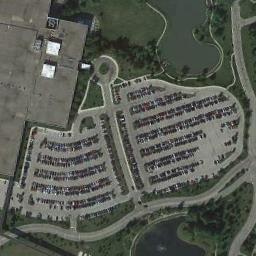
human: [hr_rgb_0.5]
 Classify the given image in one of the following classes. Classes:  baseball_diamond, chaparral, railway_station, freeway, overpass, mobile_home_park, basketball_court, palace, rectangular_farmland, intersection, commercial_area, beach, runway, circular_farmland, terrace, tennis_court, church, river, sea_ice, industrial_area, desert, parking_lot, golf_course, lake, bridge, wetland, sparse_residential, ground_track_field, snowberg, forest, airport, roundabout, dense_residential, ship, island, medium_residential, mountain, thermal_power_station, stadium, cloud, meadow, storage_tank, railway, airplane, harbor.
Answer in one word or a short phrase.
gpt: parking_lot